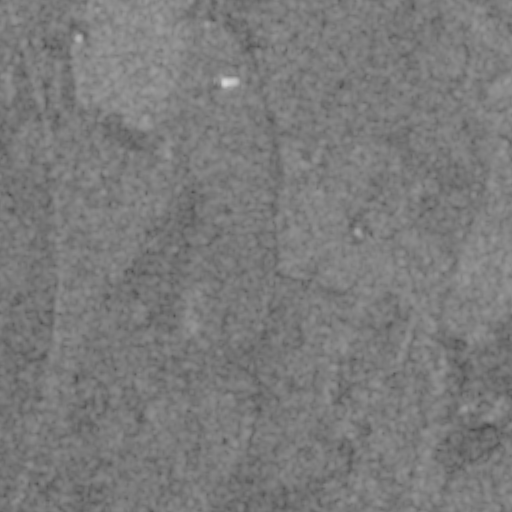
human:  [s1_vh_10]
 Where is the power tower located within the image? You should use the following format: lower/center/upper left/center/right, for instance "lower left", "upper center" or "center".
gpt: The power tower is located in the upper left of the image.
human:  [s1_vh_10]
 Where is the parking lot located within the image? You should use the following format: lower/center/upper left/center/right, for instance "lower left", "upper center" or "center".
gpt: There is no parking lot in the image.

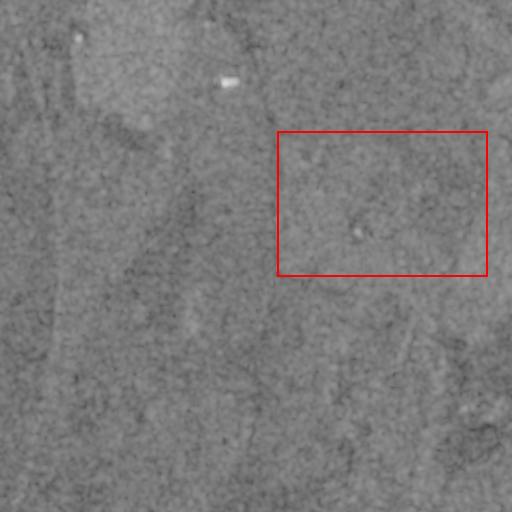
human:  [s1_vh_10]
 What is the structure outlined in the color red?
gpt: The structure outlined in red is a crop field.
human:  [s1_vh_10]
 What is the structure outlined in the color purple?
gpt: There is no purple outline.